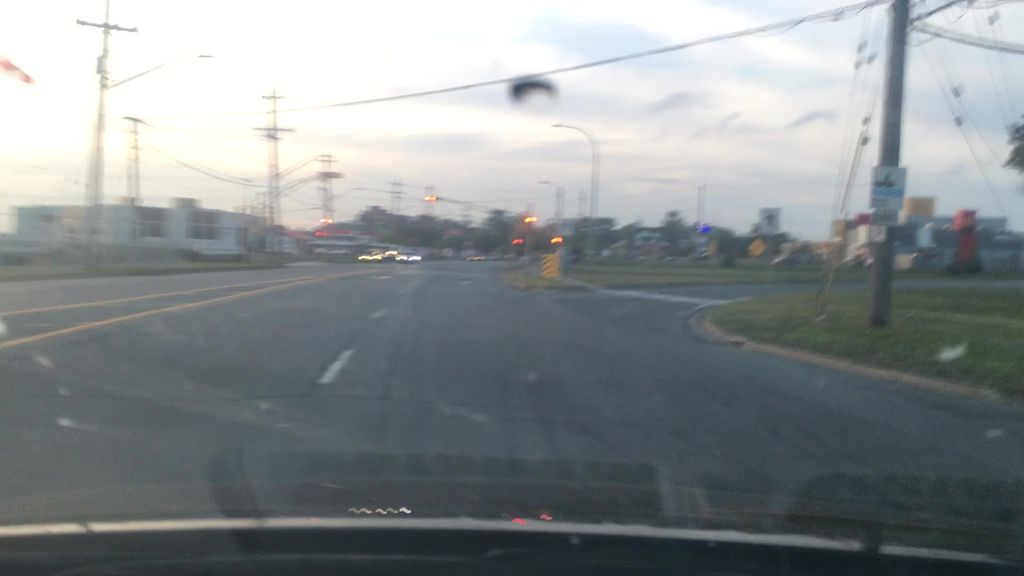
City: halifax